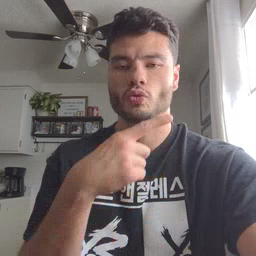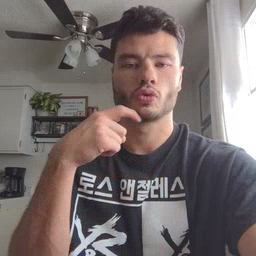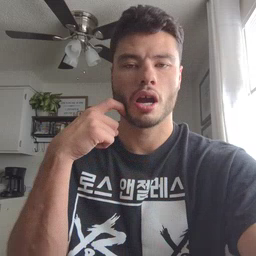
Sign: dry